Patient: sex M, age 31
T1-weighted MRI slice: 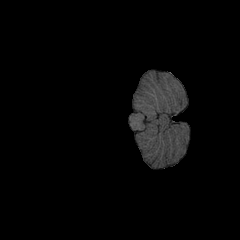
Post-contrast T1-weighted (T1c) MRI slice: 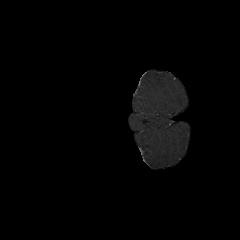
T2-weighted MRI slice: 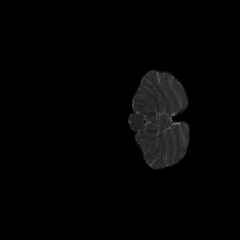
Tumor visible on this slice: no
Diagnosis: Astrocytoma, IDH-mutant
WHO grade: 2